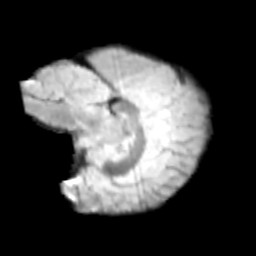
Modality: T2w
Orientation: sagittal
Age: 12
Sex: male
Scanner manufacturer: siemens
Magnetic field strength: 3 T
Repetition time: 3.8 s
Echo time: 0.07 s